Question: Data visualization (python preferred but not essential):
I have some data which fits into daily chunks nicely for a period of a few months, how may I produce an infographic/calender-type graph analogous to this (found online):

My preferred medium is Python (would htmlCalender suffice?) but anything to accomplish this will be fine.
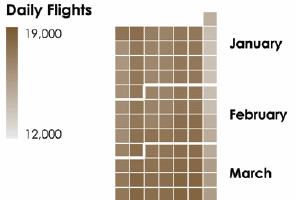
Answer: I would suggest that you take a look at <URL>.
If you look at the examples there is a <URL> that does something closely to what you want to accomplish.
Another example of a similar calendar visualization is <URL>.
You will find more libraries with similar concepts if you google for "calendar heatmap".